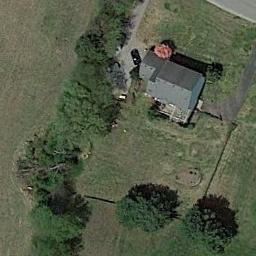
Label: residential